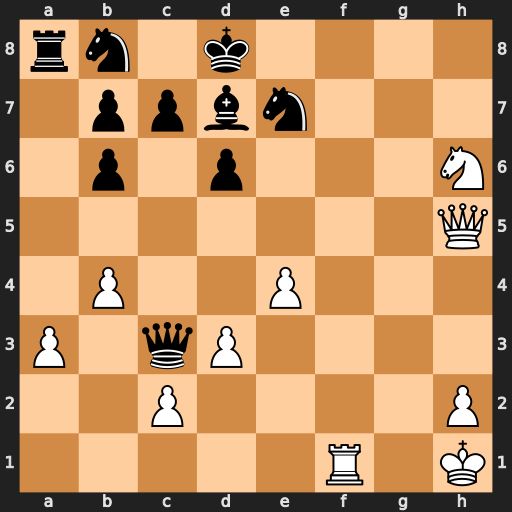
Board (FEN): rn1k4/1ppbn3/1p1p3N/7Q/1P2P3/P1qP4/2P4P/5R1K
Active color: w
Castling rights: -
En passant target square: -
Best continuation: Rf8+ Be8 Qxe8#